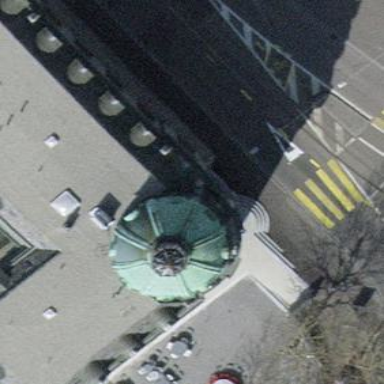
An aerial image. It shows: Building with dome-shaped roof.